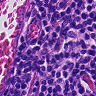
Metastatic tissue present: no